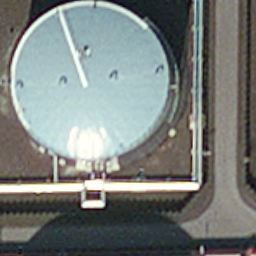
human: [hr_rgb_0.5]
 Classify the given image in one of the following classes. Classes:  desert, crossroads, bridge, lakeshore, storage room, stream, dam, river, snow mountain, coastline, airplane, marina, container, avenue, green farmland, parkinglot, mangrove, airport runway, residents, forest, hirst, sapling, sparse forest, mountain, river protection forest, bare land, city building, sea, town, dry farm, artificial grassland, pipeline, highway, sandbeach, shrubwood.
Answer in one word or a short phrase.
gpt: storage room